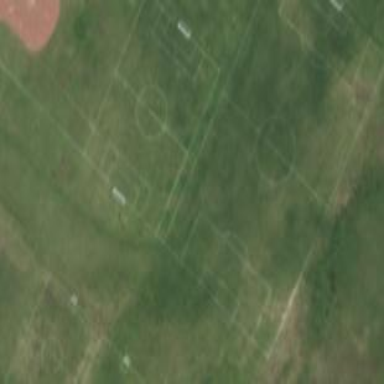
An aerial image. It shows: Soccer pitch for leisure land activities.